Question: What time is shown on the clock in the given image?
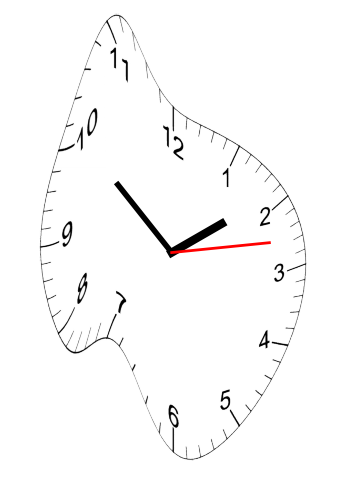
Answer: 01:51:13